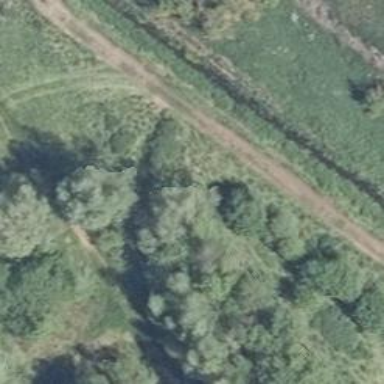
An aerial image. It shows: Row of trees in natural setting.